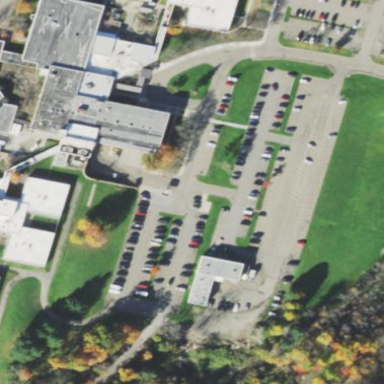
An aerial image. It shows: Parking area.